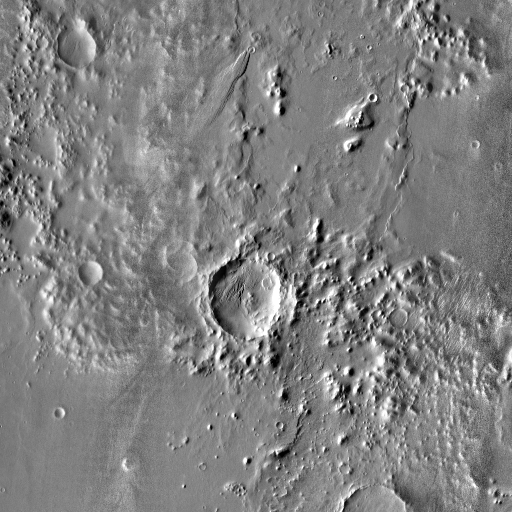
Crater classes present: Background, Other, Buried